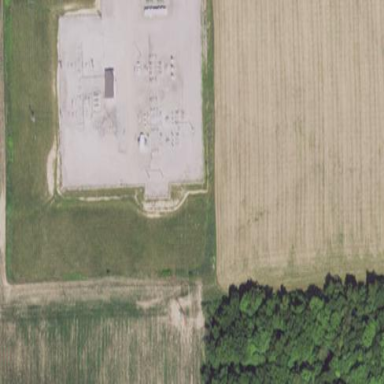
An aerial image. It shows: Power substation enclosed by fence.